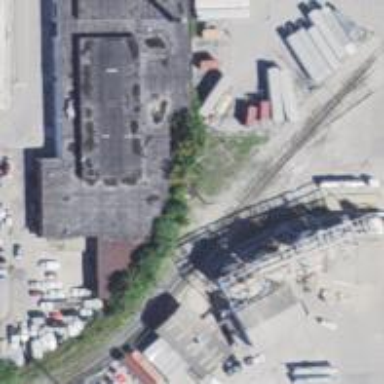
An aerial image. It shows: Industrial building.